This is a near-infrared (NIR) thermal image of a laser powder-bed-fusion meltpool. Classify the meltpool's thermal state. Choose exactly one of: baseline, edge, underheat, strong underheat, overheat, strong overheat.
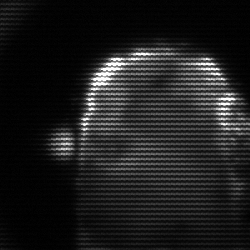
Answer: baseline